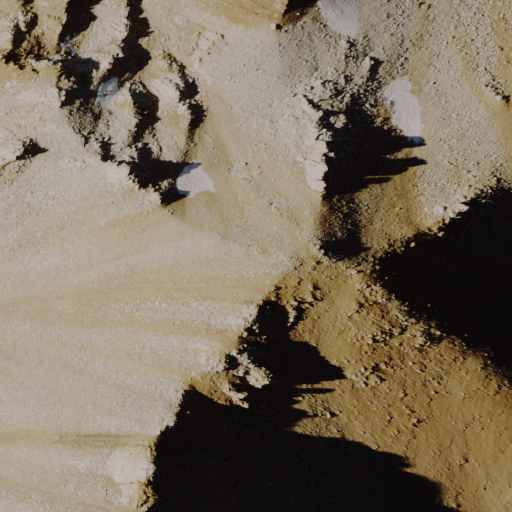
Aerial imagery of mountain in Nevada named Boundary Peak containing barren land and evergreen forest